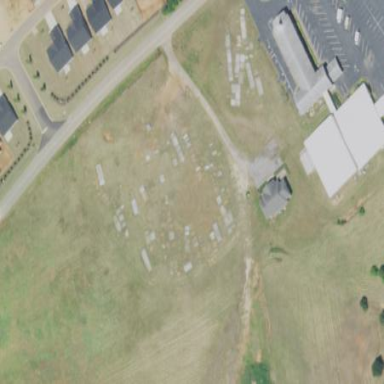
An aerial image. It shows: Grave yard.